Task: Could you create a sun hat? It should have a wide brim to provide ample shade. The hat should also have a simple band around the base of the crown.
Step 136:
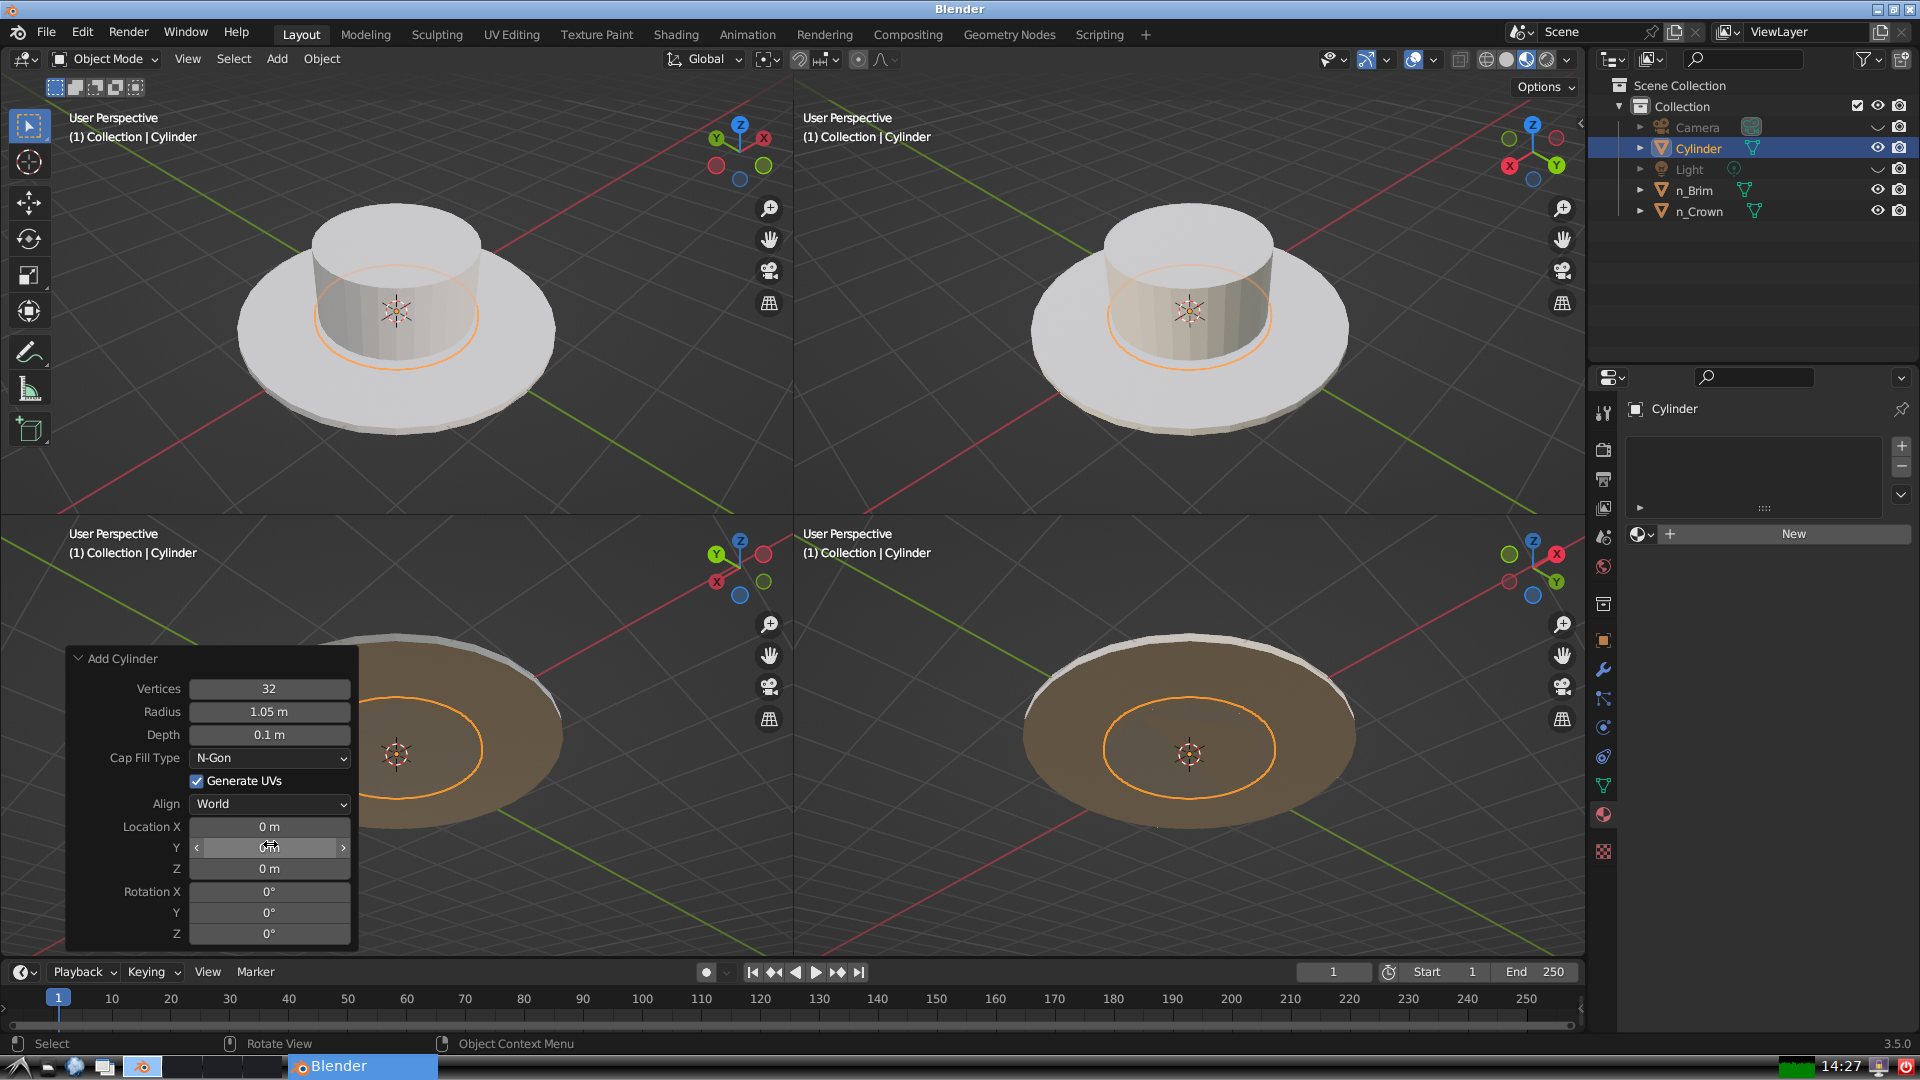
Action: {"mouse_move": [270, 868]}